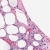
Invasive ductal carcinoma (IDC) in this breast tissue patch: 0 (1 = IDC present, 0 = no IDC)